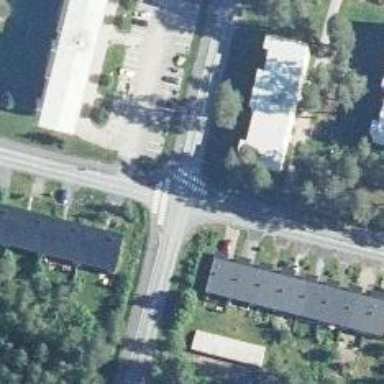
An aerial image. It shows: Cycleway with asphalt surface and zebra crossing.